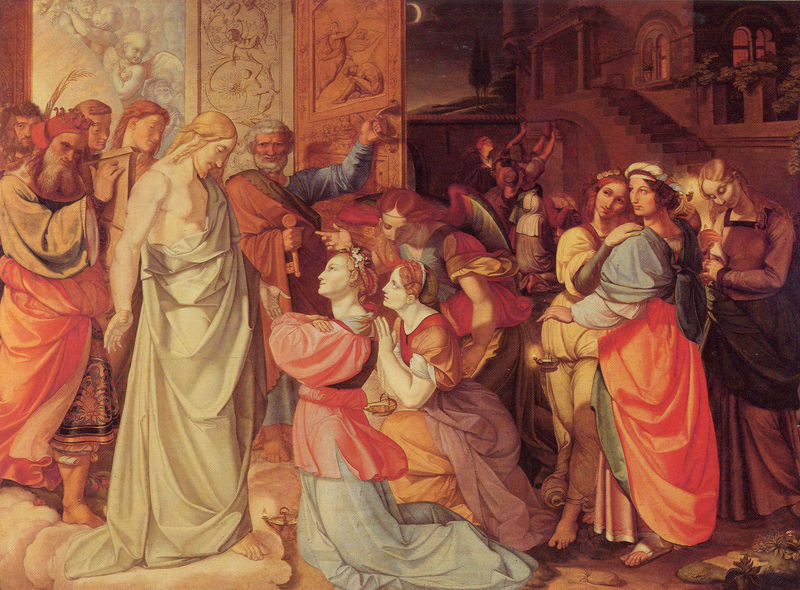
Titel: Die Klugen und die Törichten Jungfrauen
Künstler: Peter Cornelius
Standort: Düsseldorf
Institution: Kunstmuseum
Schlagwörter: baum, blau, dunkel, feder, flügel, gemälde, gott, hand, himmel, mann, nackt, schatten, umhang, weiß, wolken, bäume, frauen, gelb, grün, landschaft, menschen, ocker, stadt, abend, braun, bunt, fenster, frau, frisur, frisuren, geste, grau, haar, hell, hintergrund, hut, kleid, kleider, lampen, licht, männer, nacht, orange, pastell, raum, säulen, tisch, tür, vordergrund, dame, gebäude, gras, haus, rot, tuch, wolke, beige, fest, gesellschaft, gespräch, herren, leute, malerei, menge, ornament, tanz, versammlung, bart, blond, bärte, gericht, wand, architektur, arm, barock, bibel, blicke, falten, gesicht, historie, inkarnat, johannes, kleidung, lang, stein, tot, trauer, vollbart, gelehrte, hände, innenraum, instrument, wache, öl, häuser, hügel, kirche, boden, gewand, gold, haare, mantel, stehend, stoffe, tücher, gewänder, kind, klassizismus, musik, musiker, haarreif, krone, locken, renaissance, rosa, kinder, engel, garten, putto, deutschland, relief, dutt, farbig, füße, schrift, bilder, liebe, italien, rede, warm, farben, mauer, farbe, violett, hof, türe, figuren, laut, romantik, treppe, kaiser, könig, falte, weiber, spielen, wandmalerei, robe, flügeltür, kerzen, türflügel, aufgang, stufen, sandalen, faltenwurf, knie, nazarener, tor, pfosten, wände, umarmen, barfuss, eingang, mond, antike, hautfarbe, moses, fuss, glaube, religion, palast, stern, nakt, schönheit, fus, halbmond, mondschein, mondsichel, sichel, sterne, knien, haarkranz, tanne, beten, gebet, weißes gewand, kunst, brokat, darstellung, schimmel, anschauen, rom, trost, prister, erleuchtet, pforte, christus, jesus, kreuzigung, türgriff, antik, christlich, leiden, muskel, flehen, knieend, kniend, andacht, fresken, historienmalerei, priester, segen, segnen, segnung, empfang, rötlich, verneigen, erscheinung, poussin, präraffaeliten, heiliger, huldigung, hochzeit, kulisse, lokalfarben, tempel, gelehrter, heilige, fresko, laute, abendmahl, schlüssel, lich, gütig, anbeten, verehrung, hoffnung, erleuchtung, harfe, schüchtern, jünger, neugier, heilig, putten, steinboden, maria, reliefs, madonna, magdalena, anbetung, heilung, christen, jerusalem, jesu, maria magdalena, bitte, tunika, turban, leier, putti, petrus, prophet, schwebend, blaß, christentum, sohn, auferstehung, lade, primärfarben, altarbild, bitten, demut, marien, gewandfalten, christi, himmelfahrt, anmut, fesnter, mittelgrund, heiligenbild, frauengruppe, petersdom, lasierend, verspottung, reppe, nazzarener, christ, raffael, büume, öllampen, sicherheit, lieblich, auferstandener, apostel, pfingsten, wunder, bräutigam, ergebenheit, gabriel, huldigen, lukasbund, anflehen, heiler, overbeck, niederknien, cornelius, jungfrauen, neumond, vergebung, gnade, güte, kniet, botticelli, verneigung, fürbitte, erhabenheit, ecce homo, draperien, redegestus, topos, anhörung, jjesus, himmelsschlüssel, martha, tugendhaft, handgeste, aberglaube, hauptfigur, pharisäer, gesuch, rinascimento, gnädig, baarfuß, anbetende frauen, atanasius, außenruam, begnadigen, boticcelli, deutsch römisch, die anbetung des, düsseldorfer malerschule, eine farbfamilie, einsame landschaft, engelbild, erfurcht, erscheinung jesus, esse homo, grisaillemalereien an den wänd, zunehmend, heiliges jahr, himmelstür, hinweisende hände, ikone beten christus jesu, kluge, knieende frauen, licht über dem horizont am dun, marta, mehrfigurig, muater, nazarenre, porta santa, pretorium, rosso fiorentino, schlüsssel, stfen, tor wird geöffnet, trepp zu einem hauseingang, treppereliefs, törichte, törichte jungfrauen, vnazarener, wiederauferstehung, öllichter, bittstellung, fraiem